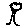
Label: tree